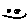
Label: smiley face